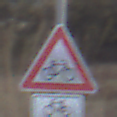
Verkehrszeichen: RadverkehrLinks
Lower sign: RichtungsangabeDurchPfeile9
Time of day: SunriseSunset
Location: Outdoor (Suburban)
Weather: Clear
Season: NotSpecified
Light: Natural